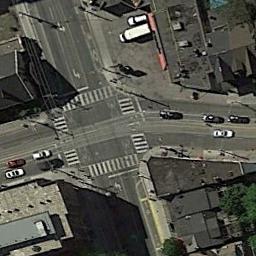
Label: intersection